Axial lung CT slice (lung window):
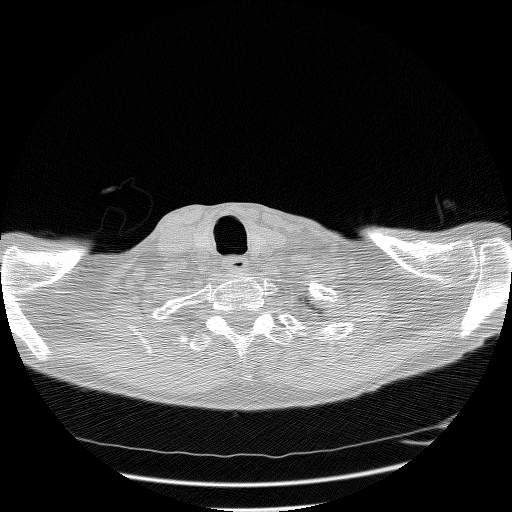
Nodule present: no